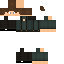
A male human skin with medium skin, wearing brown long hair dressed in a blue hoodie and black pants, featuring a closed mouth.